Aerial crown-view tile of a tropical tree (Barro Colorado Island, Panama), acquired 20240611:
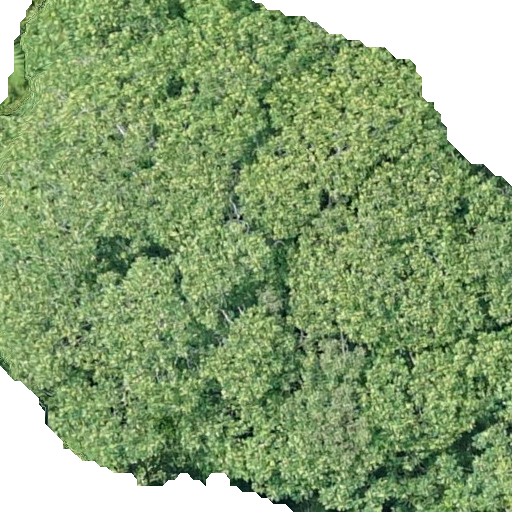
Species: Dipteryx oleifera
GBIF accepted scientific name: Dipteryx oleifera
Crown area: 418.158 m²